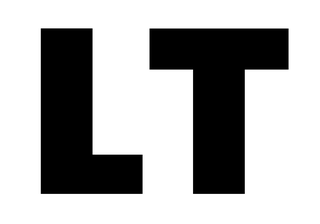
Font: Poppins-Black